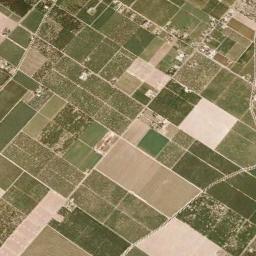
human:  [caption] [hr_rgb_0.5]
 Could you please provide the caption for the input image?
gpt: There are many rectangular farmlands of different sizes .

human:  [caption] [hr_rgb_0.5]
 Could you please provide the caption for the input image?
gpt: Lots of rectangular farmlands of different colors and sizes are arranged in neat rows .

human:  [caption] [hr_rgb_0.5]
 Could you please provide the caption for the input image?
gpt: There are some light green and bare rectangular farmland .

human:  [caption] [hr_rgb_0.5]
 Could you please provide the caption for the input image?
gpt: Many dense, neatly arranged dark green, light green, Khaki and brown mixed rectangular farmland of different sizes .

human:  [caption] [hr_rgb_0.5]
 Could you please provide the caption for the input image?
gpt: There are many green rectangular farmlands and some yellow ones .